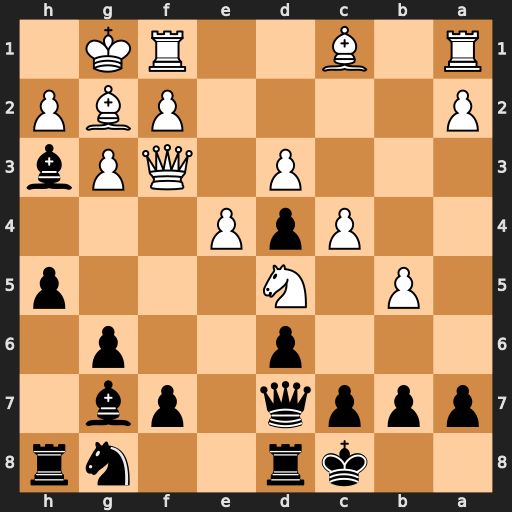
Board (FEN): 2kr2nr/pppq1pb1/3p2p1/1P1N3p/2PpP3/3P1QPb/P4PBP/R1B2RK1
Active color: b
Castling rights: -
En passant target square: -
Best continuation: Bg4 Qf4 Bh6